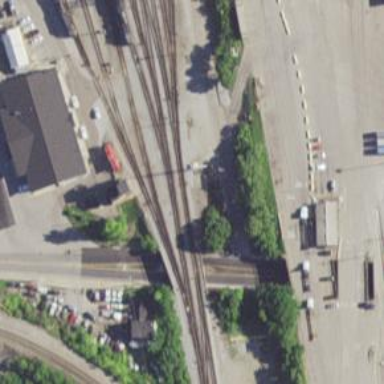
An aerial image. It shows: Railway bridge leading to rail yard.